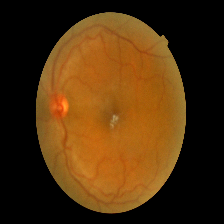
Diabetic retinopathy grade: Mild